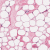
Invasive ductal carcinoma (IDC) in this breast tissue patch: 0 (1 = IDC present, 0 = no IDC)